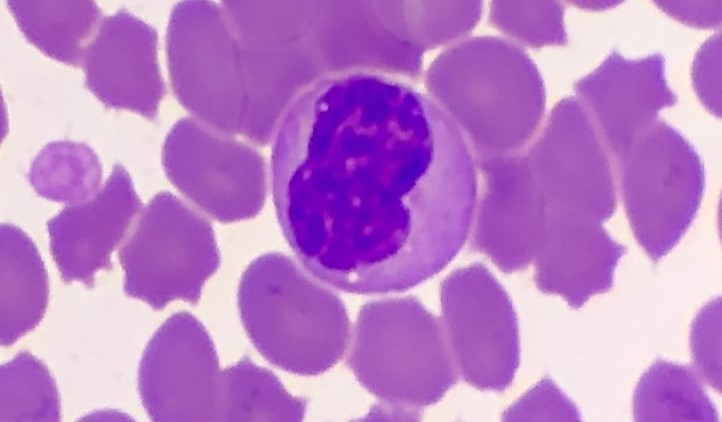
White blood cell type: Neutrophil